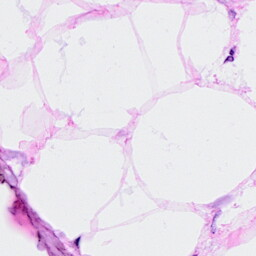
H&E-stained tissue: Breast